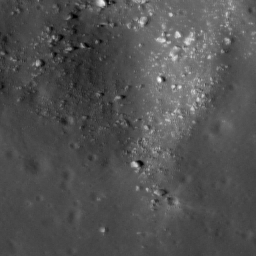
Host type: hard_negative
Lunar coordinates: latitude -15.0, longitude -51.438